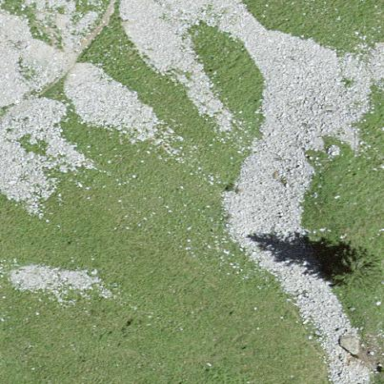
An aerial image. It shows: Natural scree.